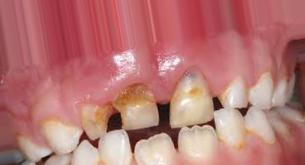
Condition: Caries